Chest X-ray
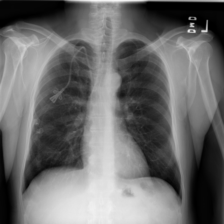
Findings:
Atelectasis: negative
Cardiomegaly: negative
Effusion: negative
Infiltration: negative
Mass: negative
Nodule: negative
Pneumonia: negative
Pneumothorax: negative
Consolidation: negative
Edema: negative
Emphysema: negative
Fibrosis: negative
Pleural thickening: negative
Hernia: negative